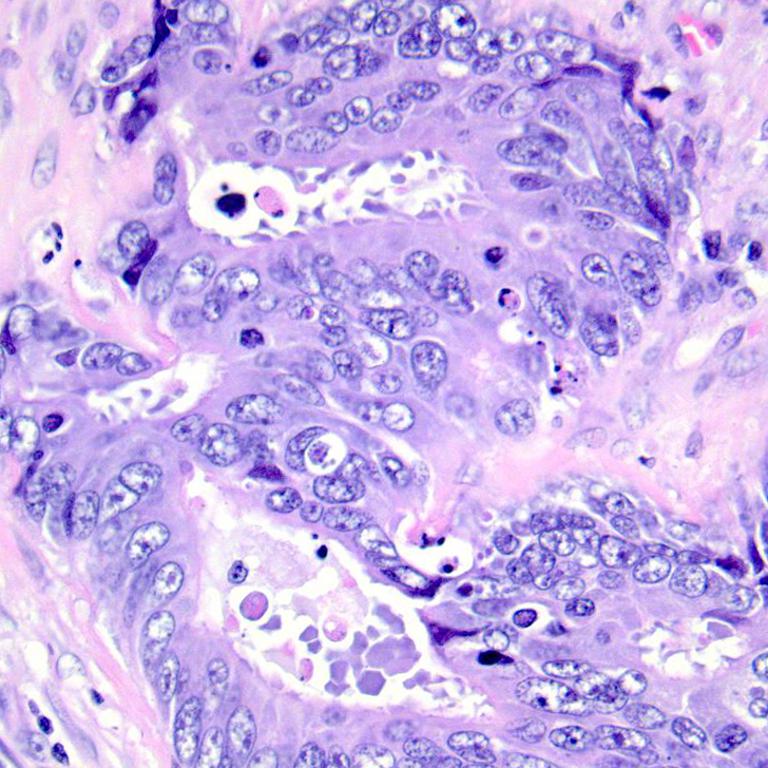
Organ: colon
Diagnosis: adenocarcinomas